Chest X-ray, PA view. Patient: 39 years old, sex F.
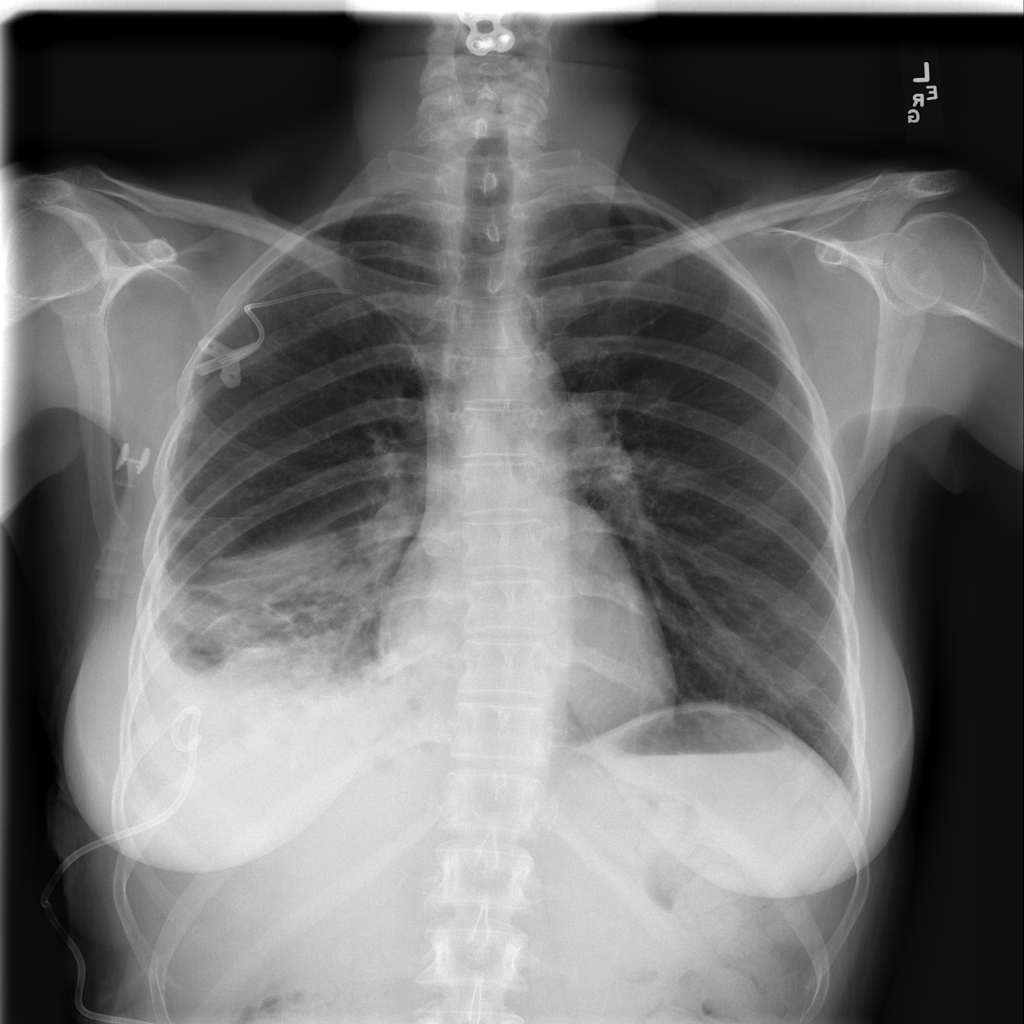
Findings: Effusion, Infiltration